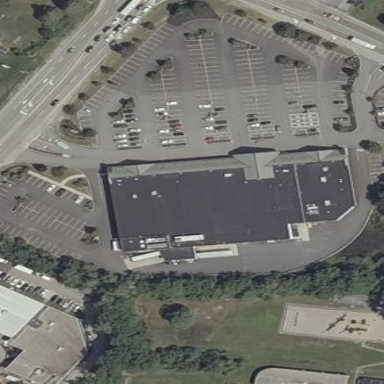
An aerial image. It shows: Building that houses supermarket.